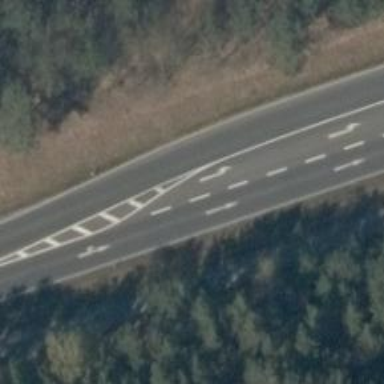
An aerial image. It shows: Asphalt road classified as primary highway.